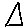
Label: triangle